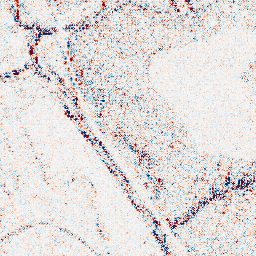
Category: wavelet
Decomposition family: wavelet_reverse_biorthogonal
Decomposition parameters: wavelet: rbio4.4
level: 1
Upsampling method: bspline
Upsampling parameters: scale: 4
Upsampling scale: 4